Question: Here and there, colleague leaves a comment on my code changes which I post in gerrit. However to see them I have to:
- -
It would be much better to see a list of code fragments which have comments, sorted by time. That way, I wouldn't have to click all over my edit history.
How do I list all comments posted on my changes in gerrit?
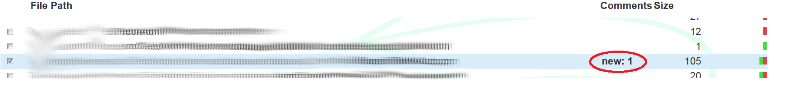
Answer: You could try to use REST to retrive this kind of info.
1) To list all open changes created by you:
'''
curl -s --request GET --netrc https://GERRIT-SERVER/a/changes/?q=owner:self+AND+status:open | sed 1d | jq --raw-output ".[] | ._number"
'''
2) To list all comments (and their dates) on a change:
'''
curl -s --request GET --netrc https://GERRIT-SERVER/a/changes/CHANGE-NUMBER/comments | sed 1d | jq --raw-output ".[] | .[] | {Updated: .updated, Message: .message}"
'''
Doing 1 + 2:
'''
for c in $(curl -s --request GET --netrc https://GERRIT-SERVER/a/changes/?q=owner:self+AND+status:open | sed 1d | jq --raw-output ".[] | ._number")
do
curl -s --request GET --netrc https://GERRIT-SERVER/a/changes/$c/comments | sed 1d | jq --raw-output ".[] | .[] | {Updated: .updated, Message: .message}"
done
'''